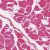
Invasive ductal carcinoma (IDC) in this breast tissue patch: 0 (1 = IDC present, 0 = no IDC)